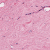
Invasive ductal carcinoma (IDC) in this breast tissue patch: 0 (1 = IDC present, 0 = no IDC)